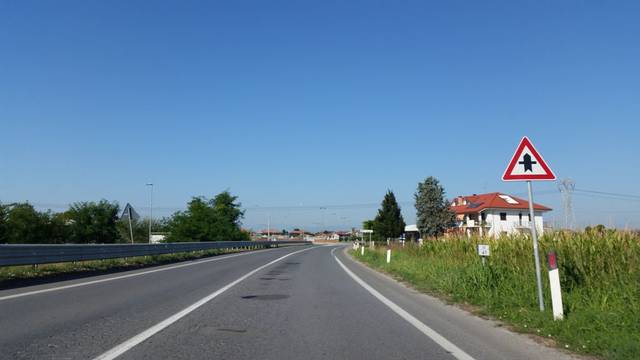
Region: Italy
Coordinates: 44.66, 7.822